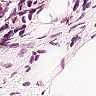
Metastatic tissue present: yes